Interaction volume radius: 10 \u00c5
Interaction volume height: 25 \u00c5
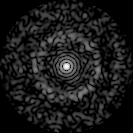
Disorder parameter: 0.8308